Field crop: maize
Growth stage: 2
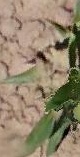
Species: maize